Question: '''
- (BOOL)application:(UIApplication *)application didFinishLaunchingWithOptions:(NSDictionary *)launchOptions
{
self.window = [[[UIWindow alloc] initWithFrame:[[UIScreen mainScreen] bounds]] autorelease];
// Override point for customization after application launch.
UINavigationController *HomeNav = [[UINavigationController alloc] initWithRootViewController:[[HomeController alloc] init]];
[HomeNav.navigationBar setTintColor:[UIColor clearColor]];
CustomTabBar *tabBar = [[CustomTabBar alloc] init];
tabBar.buttonImages = [NSArray arrayWithObjects:@"t1.png" , nil];
tabBar.hightLightButtonImages = [NSArray arrayWithObjects:@"th1.png", nil];
tabBar.viewControllers = [NSArray arrayWithObjects:HomeNav , nil];
self.tabBarController = tabBar;
[tabBar release];
self.window.rootViewController = self.tabBarController;
[self.window makeKeyAndVisible];
return YES;
}
'''
in 'HomeController' view, there is one button
if tap the button I call 'AViewController.
'''
-(IBAction)tapButtonA:(id)sender;
{
[self.navigationController pushViewController:AViewController animated:YES];
}
'''
there is also a button on the view of 'AViewController'.
if I tap the button, I call 'UIImagePickercontroller'
'''
-(IBAction)tapButtonB:(id)sender;
{
UIImagePickerController *picker=[[UIImagePickerController alloc]init];
picker.delegate=self;
picker.sourceType=UIImagePickerControllerSourceTypePhotoLibrary;
picker.allowsImageEditing = YES;
[self presentModalViewController: picker animated:NO];
}
'''
If I tap the cancel button of the 'UIImagePickerController'
'''
-(void)imagePickerControllerDidCancel:(UIImagePickerController*)picker{
[self.presentingViewController dismissModalViewControllerAnimated:YES];
}
'''
the 'UIImagePicker' will dismiss, but after 1,2 seconds the app crashes and displays

Welcome any comment
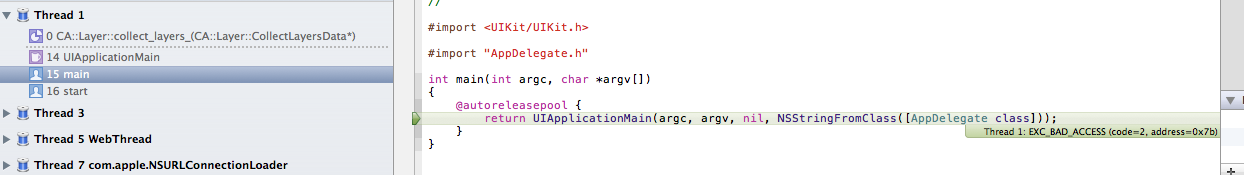
Answer: Following code is solve your problem,
'''
#pragma mark - UIActionsheet Delegate method
- (void)actionSheet:(UIActionSheet *)actionSheet clickedButtonAtIndex:(NSInteger)buttonIndex{
switch (buttonIndex) {
case 0:
if ([UIImagePickerController isSourceTypeAvailable:UIImagePickerControllerSourceTypeCamera]) {
self.imagePicker = [[UIImagePickerController alloc] init];
self.imagePicker.delegate = self;
self.imagePicker.sourceType = UIImagePickerControllerSourceTypeCamera;
self.imagePicker.allowsEditing = NO;
self.imagePicker.mediaTypes =[UIImagePickerController availableMediaTypesForSourceType:self.imagePicker.sourceType];
[self presentModalViewController:self.imagePicker animated:YES];
}
else{
UIAlertView *alert = [[UIAlertView alloc] initWithTitle:@"Error"
message:@"Unable to connect camera."
delegate:self cancelButtonTitle:@"Ok"
otherButtonTitles:nil];
[alert show];
}
break;
case 1:
self.imagePicker = [[UIImagePickerController alloc] init];
self.imagePicker.delegate = self;
self.imagePicker.sourceType = UIImagePickerControllerSourceTypePhotoLibrary;
self.imagePicker.mediaTypes =[UIImagePickerController availableMediaTypesForSourceType:self.imagePicker.sourceType];
[self presentModalViewController:self.imagePicker animated:YES];
break;
default:
break;
}
}
#pragma mark - UIImagePicker Delegate method
- (void) imagePickerController:(UIImagePickerController *)picker didFinishPickingMediaWithInfo:(NSDictionary *)info
{
// Access the uncropped image from info dictionary
UIImage *image = [info objectForKey:@"UIImagePickerControllerOriginalImage"];
self.imgForEvent=image;
// // Save image
// if ([UIImagePickerController isSourceTypeAvailable:UIImagePickerControllerSourceTypeCamera]) {
// UIImageWriteToSavedPhotosAlbum(image, self, @selector(image:didFinishSavingWithError:contextInfo:), nil);
// }
[self dismissModalViewControllerAnimated:YES];
}
- (void)image:(UIImage *)image didFinishSavingWithError:(NSError *)error contextInfo:(void *)contextInfo
{
UIAlertView *alert;
// Unable to save the image
if (error)
alert = [[UIAlertView alloc] initWithTitle:@"Error"
message:@"Unable to save image to Photo Album."
delegate:self cancelButtonTitle:@"Ok"
otherButtonTitles:nil];
else // All is well
alert = [[UIAlertView alloc] initWithTitle:@"Success"
message:@"Image saved to Photo Album."
delegate:self cancelButtonTitle:@"Ok"
otherButtonTitles:nil];
[alert show];
[self.imagePicker dismissModalViewControllerAnimated:YES];
}
'''
This code may helping to solveing your problem